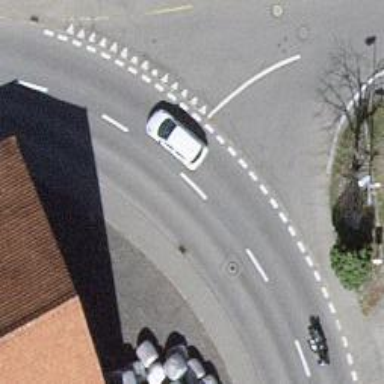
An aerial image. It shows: Tertiary road with separate sidewalks on both sides.